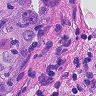
Metastatic tissue present: yes